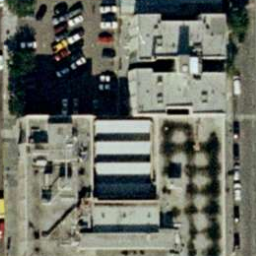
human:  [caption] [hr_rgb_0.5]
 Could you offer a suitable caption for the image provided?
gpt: Buildings and roads .

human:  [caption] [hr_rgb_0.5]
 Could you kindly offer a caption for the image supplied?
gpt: Many cars parked in the roof parking lot on the buildings .

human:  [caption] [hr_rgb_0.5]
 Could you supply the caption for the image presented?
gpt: There are some buildings with roof parking lot .

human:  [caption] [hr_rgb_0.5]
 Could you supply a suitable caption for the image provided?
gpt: There are many cars parked in the roof parking lot on the buildings .

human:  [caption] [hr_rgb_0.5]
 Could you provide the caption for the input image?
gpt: Buildings with roof parking lot .